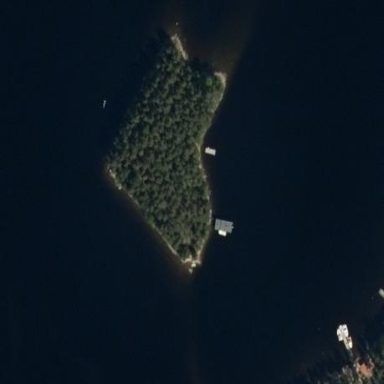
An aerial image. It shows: Islet surrounded by woodland.